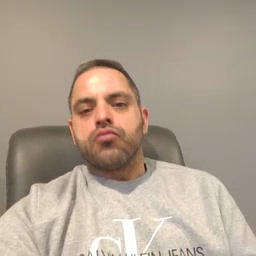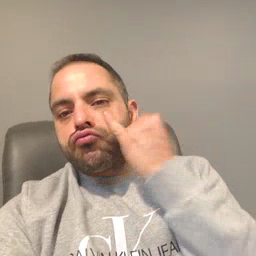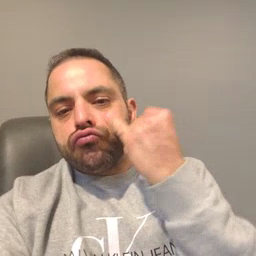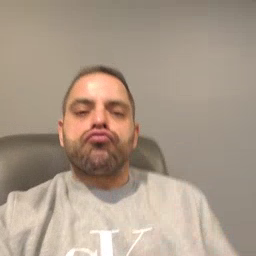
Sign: if